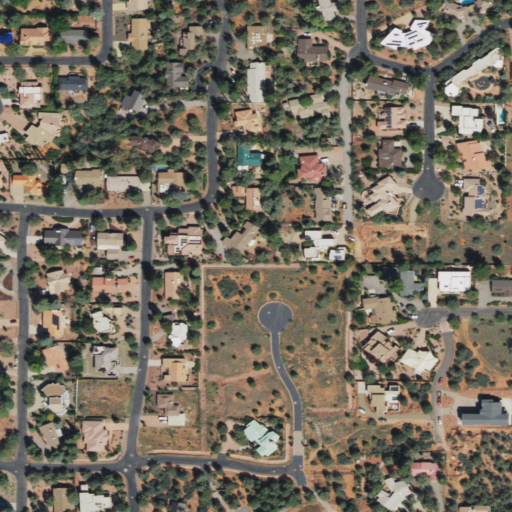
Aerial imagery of plain(s) in Arizona named Little Horse Park containing low intensity development, shrub, medium intensity development, and open development